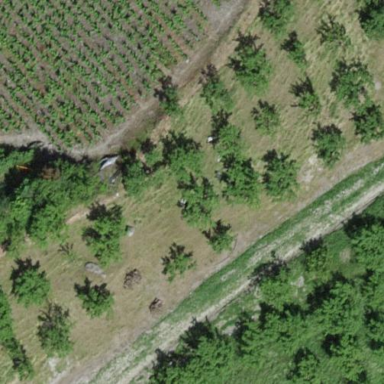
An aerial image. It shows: Orchard.